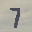
Label: 7